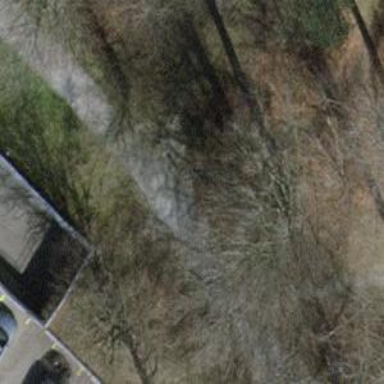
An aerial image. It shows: Gravel path with excellent visibility for trails.